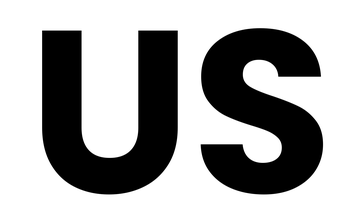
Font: Poppins-Bold